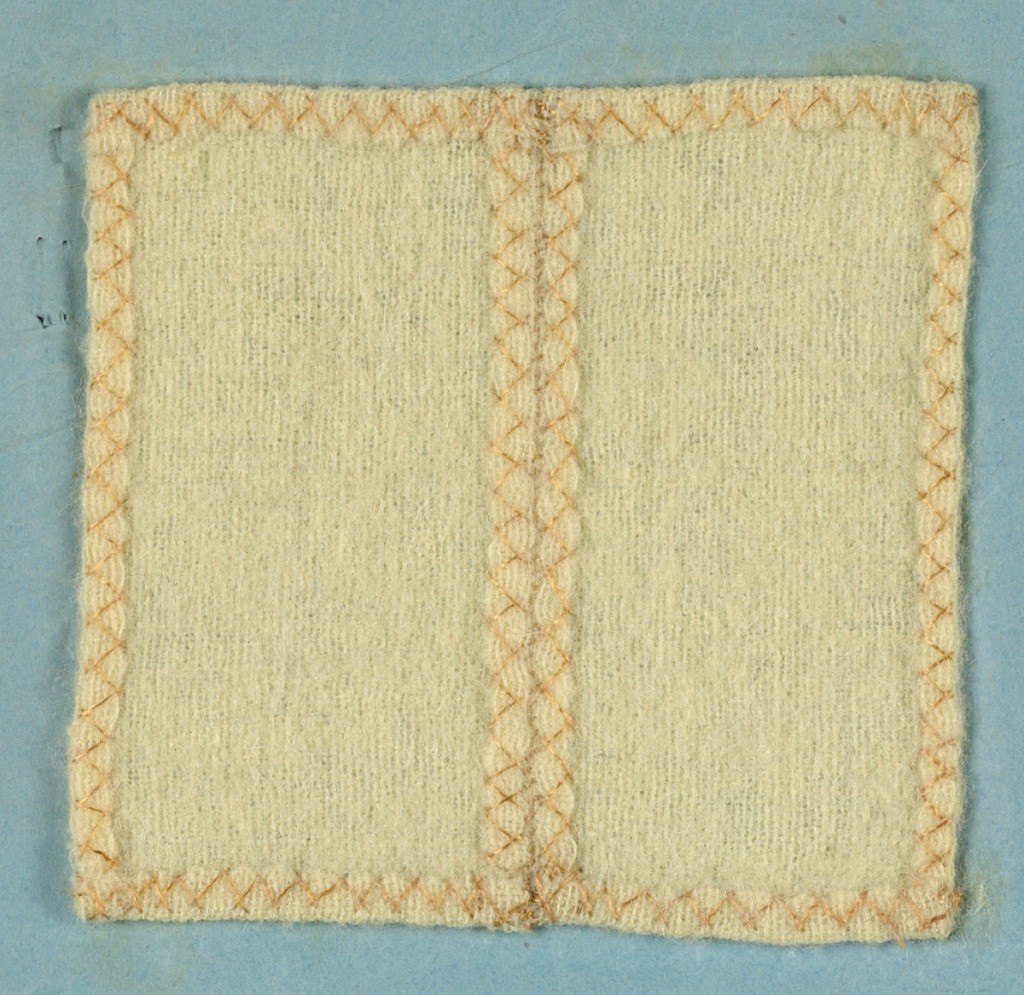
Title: Sewing instruction book samples
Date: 1829
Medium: Woolen flannel, linen plain cloth sewed in green and yellow silk.
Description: A) Specimen made of two rectangles joined together. Each rectangle is bordered with cat-stitches. b) Rectangle with borders and three lines of cat-stitching. Marked "9th Class Specimens."